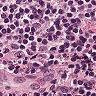
Metastatic tissue present: no